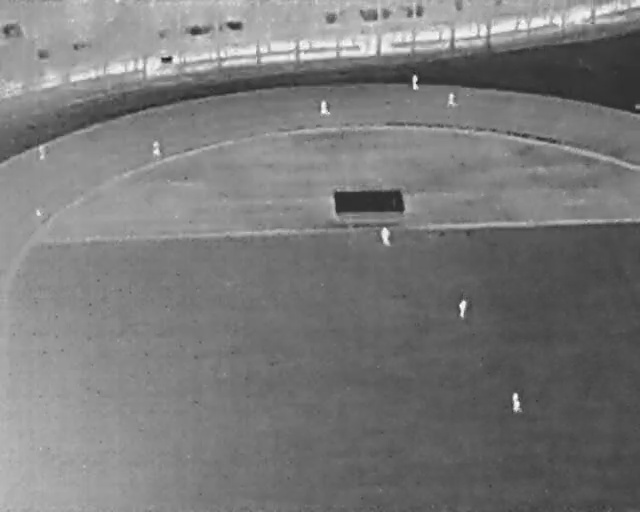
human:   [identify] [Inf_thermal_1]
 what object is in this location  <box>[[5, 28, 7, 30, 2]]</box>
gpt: <ref>1 small person at the top left</ref>

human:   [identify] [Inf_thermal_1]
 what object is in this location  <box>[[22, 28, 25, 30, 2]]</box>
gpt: <ref>1 medium person at the top left</ref>

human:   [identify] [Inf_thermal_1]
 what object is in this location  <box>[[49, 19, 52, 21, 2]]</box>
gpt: <ref>1 medium person at the top</ref>

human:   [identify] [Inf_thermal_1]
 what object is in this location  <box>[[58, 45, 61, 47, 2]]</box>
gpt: <ref>1 medium person at the center</ref>

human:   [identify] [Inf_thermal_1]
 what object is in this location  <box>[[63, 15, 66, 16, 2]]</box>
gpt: <ref>1 small person at the top</ref>

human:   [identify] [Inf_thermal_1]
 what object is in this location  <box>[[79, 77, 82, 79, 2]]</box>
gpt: <ref>1 medium person at the bottom right</ref>

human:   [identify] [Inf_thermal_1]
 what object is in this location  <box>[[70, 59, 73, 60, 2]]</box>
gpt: <ref>1 small person at the right</ref>